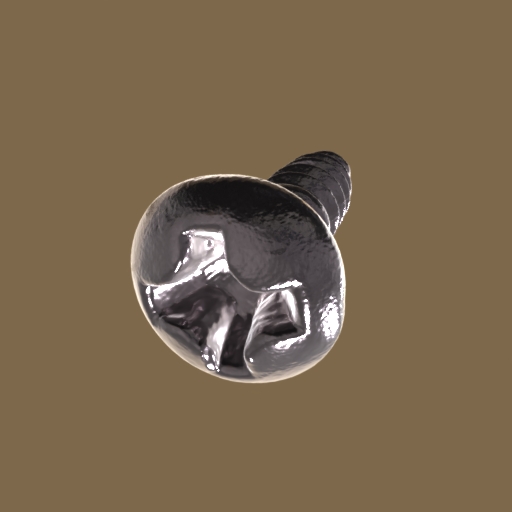
Label: screw